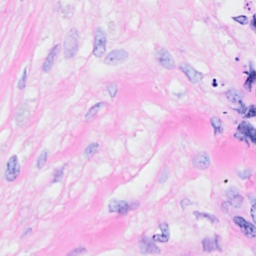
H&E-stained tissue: Breast